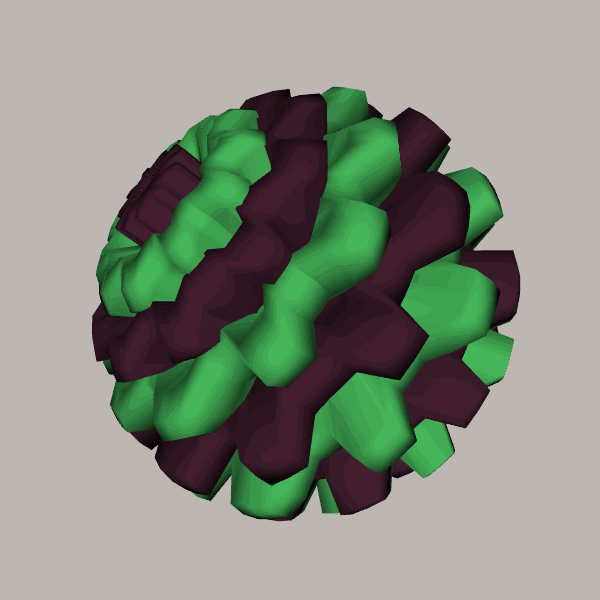
Background: light